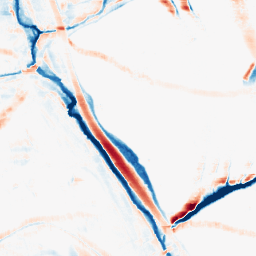
Category: morphological
Decomposition family: morphological_rect
Decomposition parameters: operation: average
width: 20
height: 10
Upsampling method: linear_exact
Upsampling parameters: scale: 8
Upsampling scale: 8